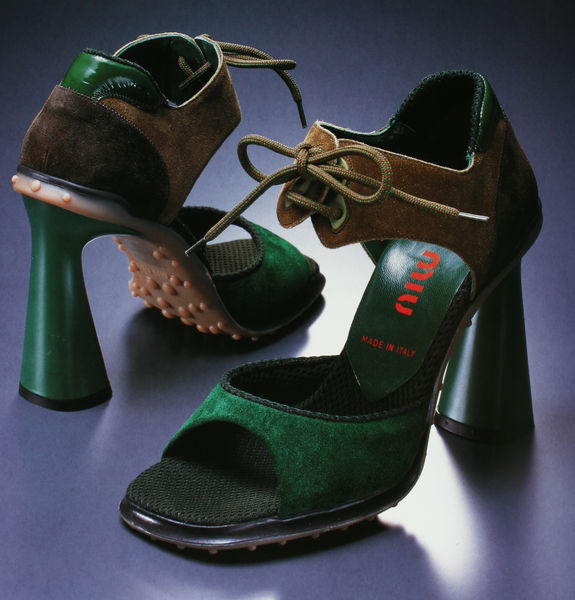
Titel: Sandalen
Künstler: Miu Miu
Standort: Kyoto (Japan)
Institution: Kyoto Costume Institute
Schlagwörter: schatten, grün, braun, hell, licht, profil, rot, mode, schnüre, schrift, italien, schuhe, modern, inschrift, glanz, plastik, foto, fotografie, futuristisch, schuh, sohle, leder, absätze, pumps, absatz, noppen, schuhwerk, schnürsenkel, gummi, schuhsohle, logo, modisch, hochhackige, wildleder, firmenname, gruün, made in italy, nobben, noben, nopen, rutschfest, schnürrsenkel, schnürrsänkel